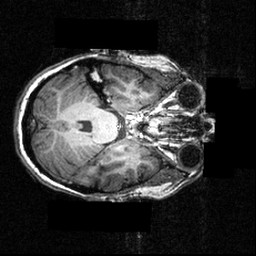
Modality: T1w
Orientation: axial
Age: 22
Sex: female
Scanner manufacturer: siemens
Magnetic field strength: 3.951 T
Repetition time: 1.5 s
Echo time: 0.00335 s